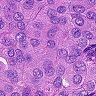
Metastatic tissue present: yes